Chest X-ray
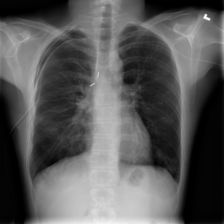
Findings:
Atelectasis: negative
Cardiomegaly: negative
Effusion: negative
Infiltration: negative
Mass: negative
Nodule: negative
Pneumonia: positive
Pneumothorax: positive
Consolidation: negative
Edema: negative
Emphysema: negative
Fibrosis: negative
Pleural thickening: negative
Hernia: negative